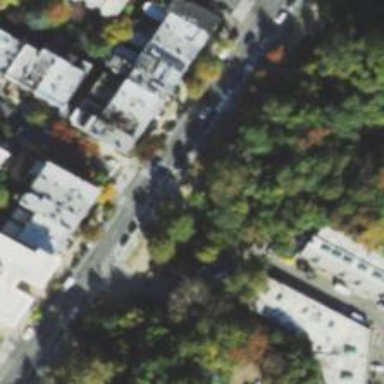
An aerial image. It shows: Footway that serves as traffic island.